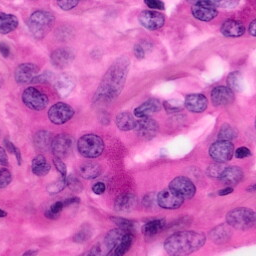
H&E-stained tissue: Pancreatic